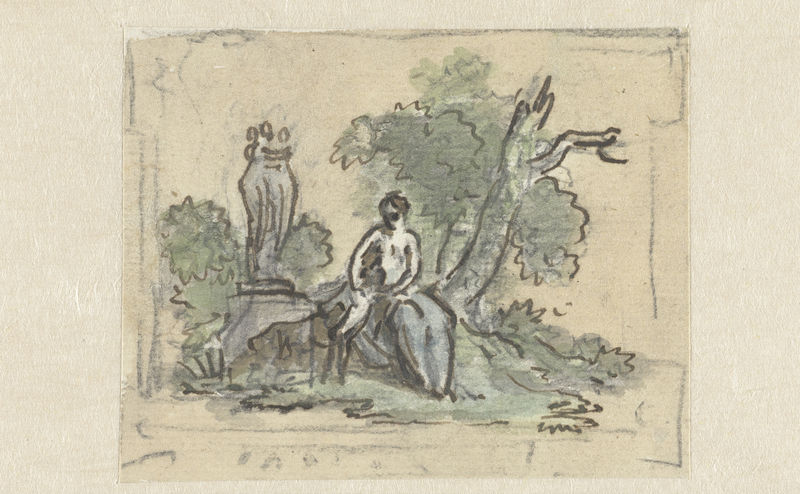
Titel: Vrouw met hond in park
Künstler: Jurriaan Andriessen
Standort: Amsterdam
Institution: Rijksmuseum
Schlagwörter: beige, white, black, dress, green, grey, group, hair, sitting, three, woman, stone, tree, head, nature, trees, grass, drawing, paper, dog, line, sketch, sculpture, statue, abstract, park, ancient, arms, trunk, watercolor, art, statues, draw, animal, bush, impressionist, monkey, breasts, outdoors, chalk, impression, base, wather, aquarele, caring